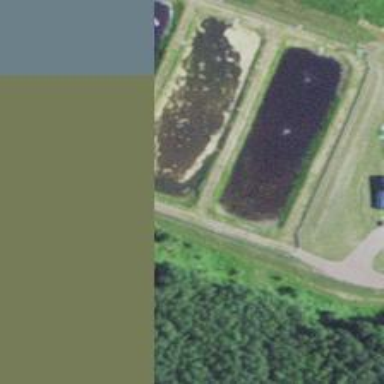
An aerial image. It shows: Fishpond with natural water.